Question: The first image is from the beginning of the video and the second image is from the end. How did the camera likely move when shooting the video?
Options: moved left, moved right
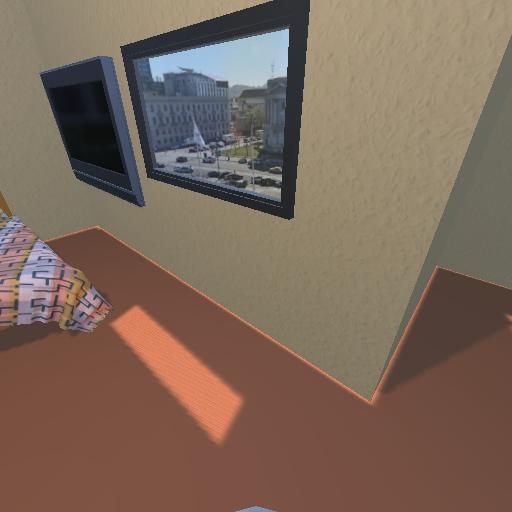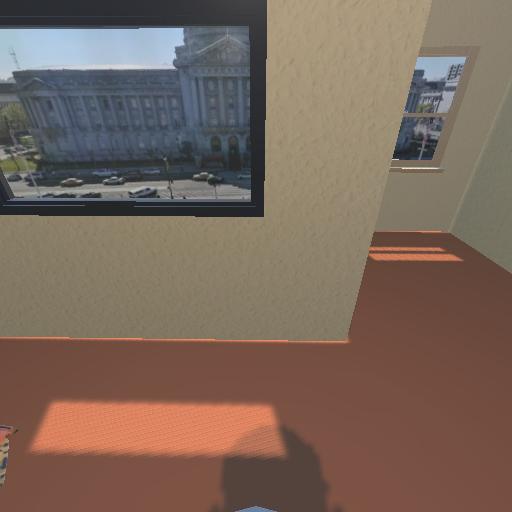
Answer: moved left